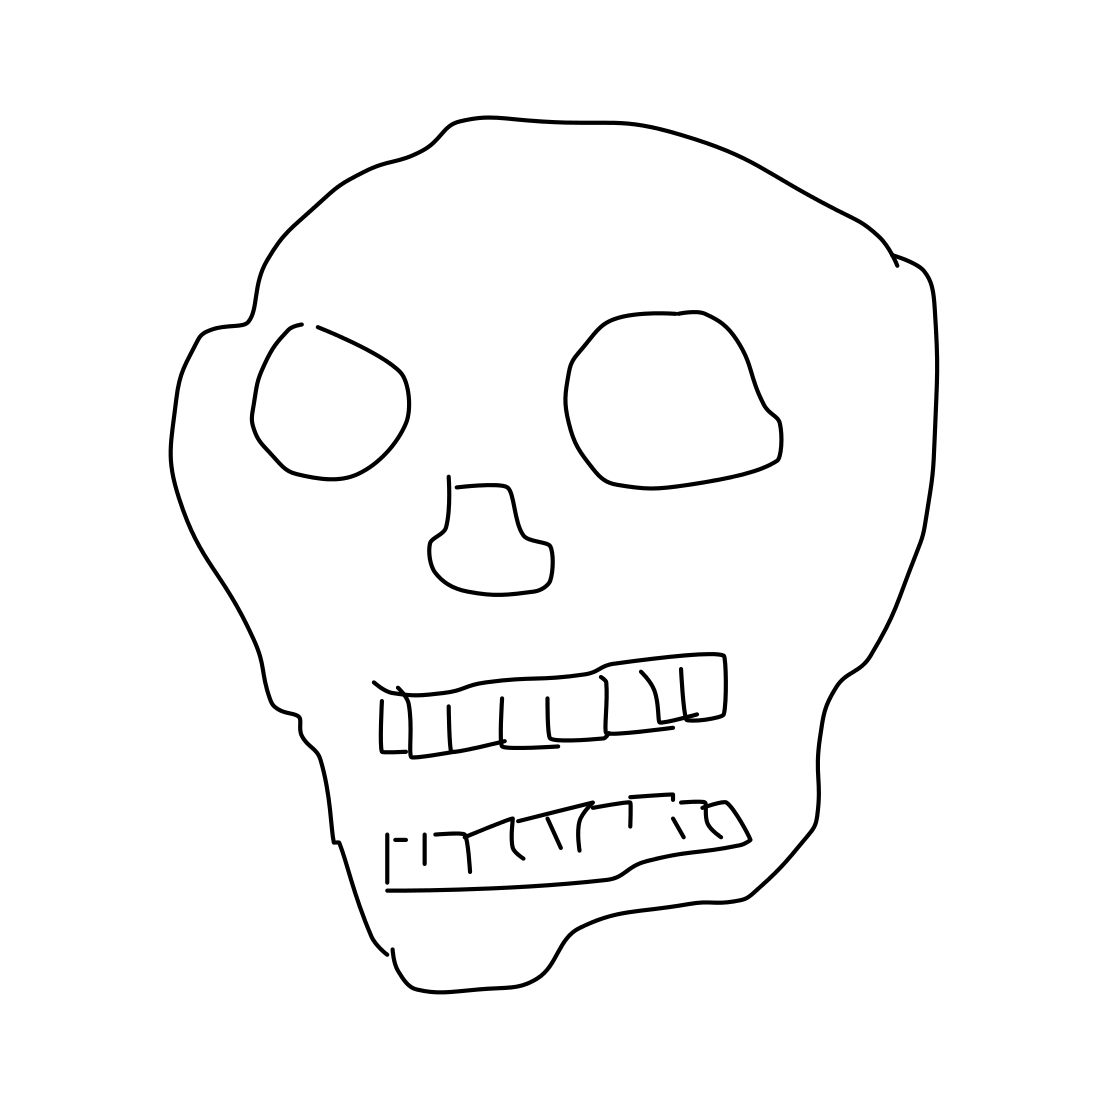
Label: skull